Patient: sex M, age 65
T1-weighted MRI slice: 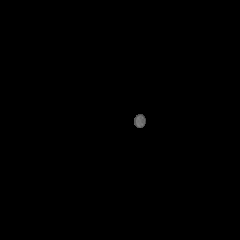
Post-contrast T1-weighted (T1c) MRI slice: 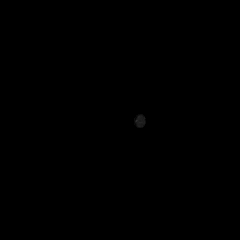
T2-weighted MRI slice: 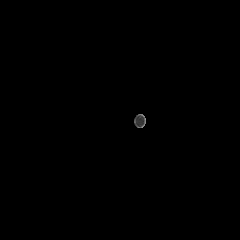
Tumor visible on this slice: no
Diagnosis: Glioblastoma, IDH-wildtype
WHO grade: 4